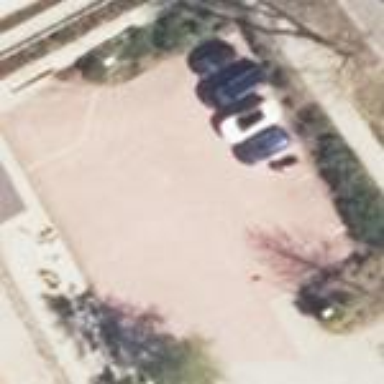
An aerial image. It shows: Parking area with surface.